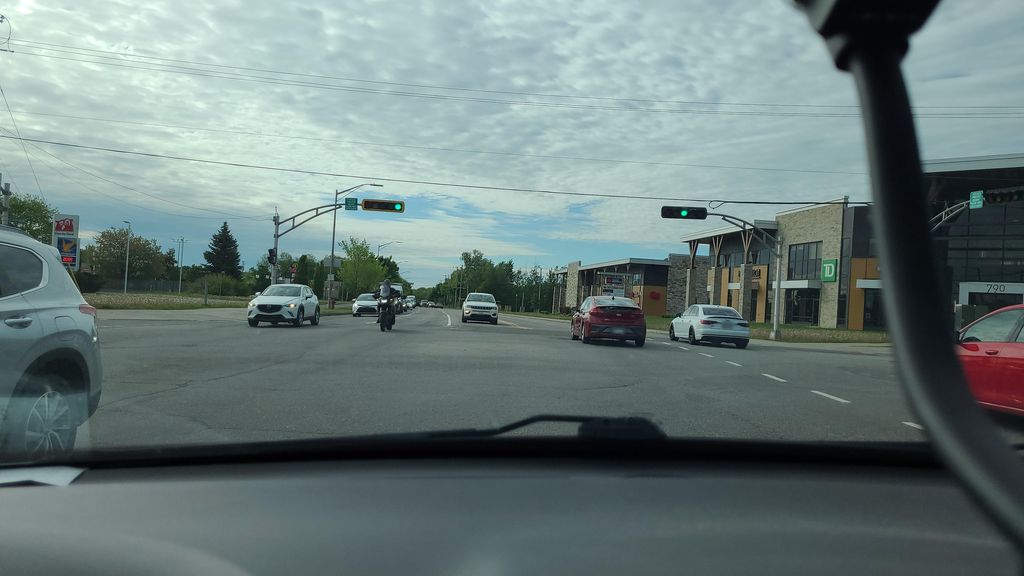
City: quebec_city